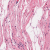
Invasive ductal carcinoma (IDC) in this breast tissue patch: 0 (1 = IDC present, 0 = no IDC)